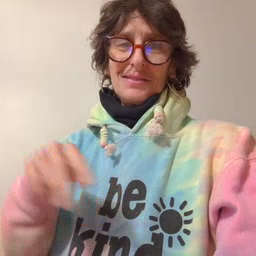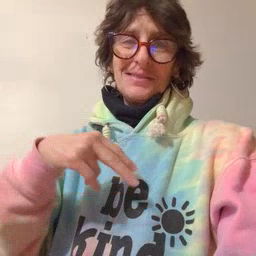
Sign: dance